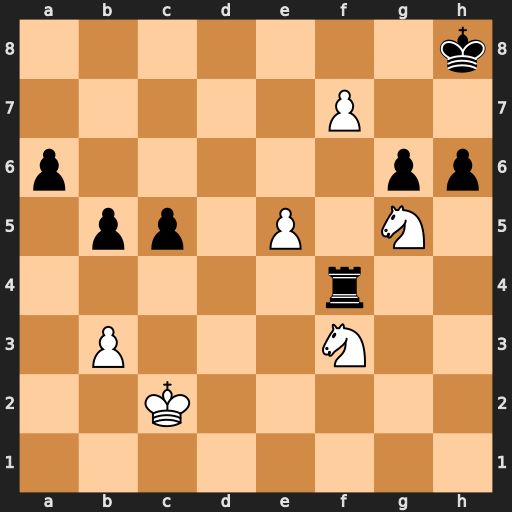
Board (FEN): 7k/5P2/p5pp/1pp1P1N1/5r2/1P3N2/2K5/8
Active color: w
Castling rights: -
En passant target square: -
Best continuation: e6 hxg5 e7 Rxf7 e8=Q+